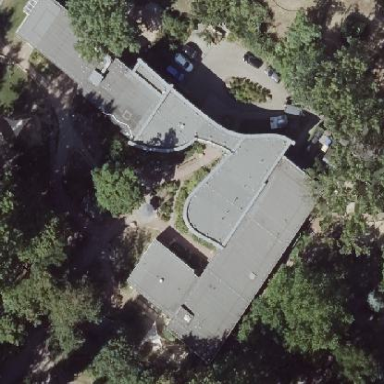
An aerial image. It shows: Kindergarten building.